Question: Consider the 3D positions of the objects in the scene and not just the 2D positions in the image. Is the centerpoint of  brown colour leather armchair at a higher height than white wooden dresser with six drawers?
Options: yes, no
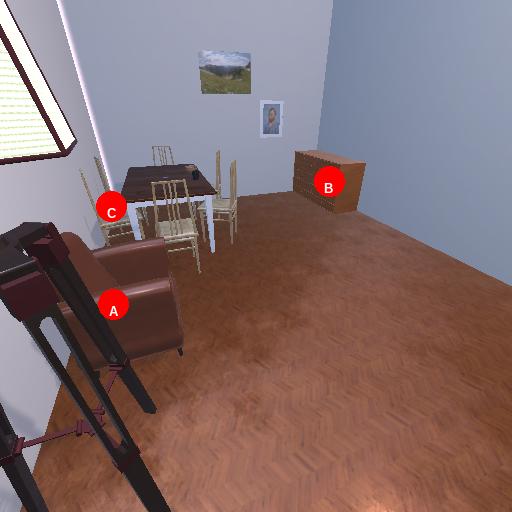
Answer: yes